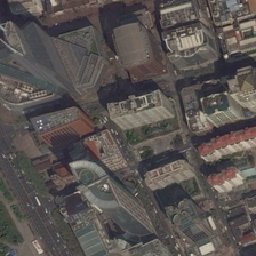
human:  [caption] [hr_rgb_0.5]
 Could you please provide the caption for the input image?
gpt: Many tall buildings have been built in the city.

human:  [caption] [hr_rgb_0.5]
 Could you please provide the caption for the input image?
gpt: Many skyscrapers have been built in the city.

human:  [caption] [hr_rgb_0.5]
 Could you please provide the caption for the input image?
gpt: Many tall buildings have been built in the city.

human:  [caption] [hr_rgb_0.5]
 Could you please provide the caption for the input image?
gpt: Many tall buildings have been built in the city.

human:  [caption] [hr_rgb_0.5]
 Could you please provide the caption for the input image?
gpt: Many tall buildings have been built in the city.